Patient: sex M, age 78
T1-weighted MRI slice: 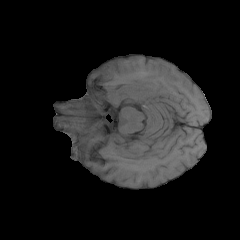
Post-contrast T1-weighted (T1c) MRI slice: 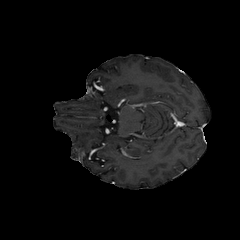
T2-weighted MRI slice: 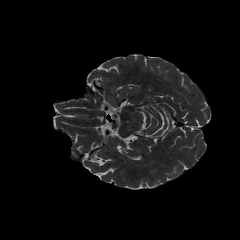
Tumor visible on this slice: no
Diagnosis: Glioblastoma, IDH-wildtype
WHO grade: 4